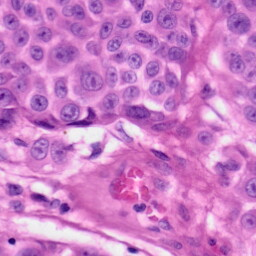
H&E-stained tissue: Skin